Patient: sex F, age 75
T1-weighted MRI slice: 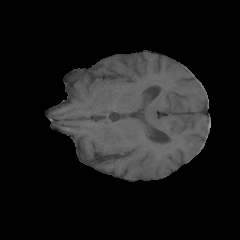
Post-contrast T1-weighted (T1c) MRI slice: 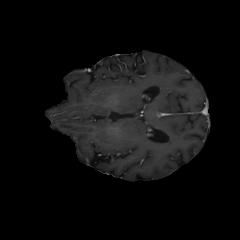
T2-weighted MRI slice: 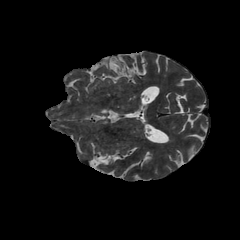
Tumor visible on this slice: no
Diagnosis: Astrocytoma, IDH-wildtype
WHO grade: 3